Field crop: maize
Growth stage: 2
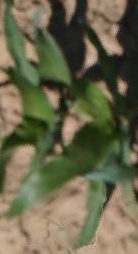
Species: maize